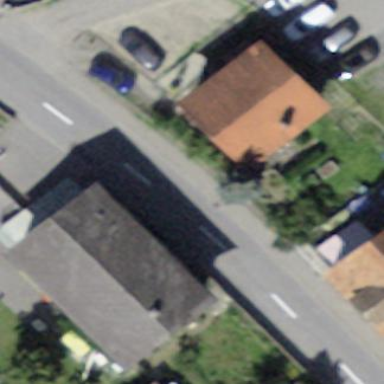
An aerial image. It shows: Detached building.